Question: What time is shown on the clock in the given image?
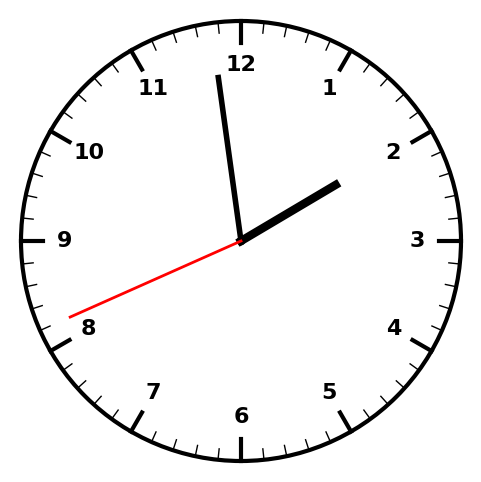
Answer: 01:58:41